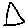
Label: triangle